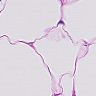
Metastatic tissue present: no